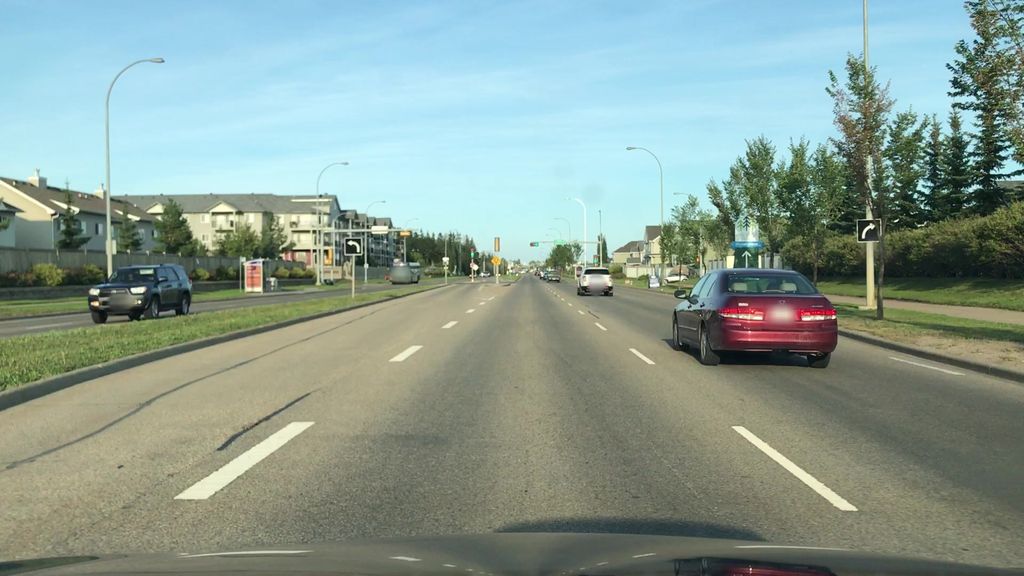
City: edmonton